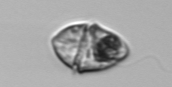
Label: Gyrodinium